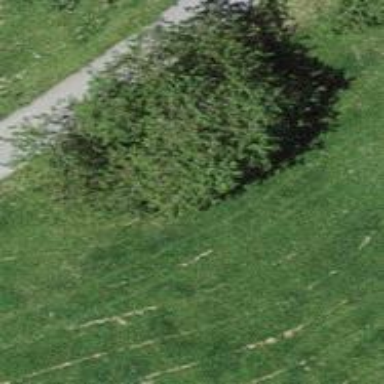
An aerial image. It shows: Single tag "natural: tree."